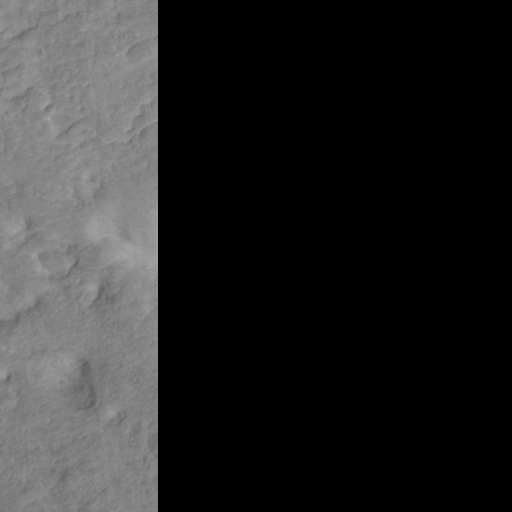
Classes present: Background, Cone